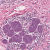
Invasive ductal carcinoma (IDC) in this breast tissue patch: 0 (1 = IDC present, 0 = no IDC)